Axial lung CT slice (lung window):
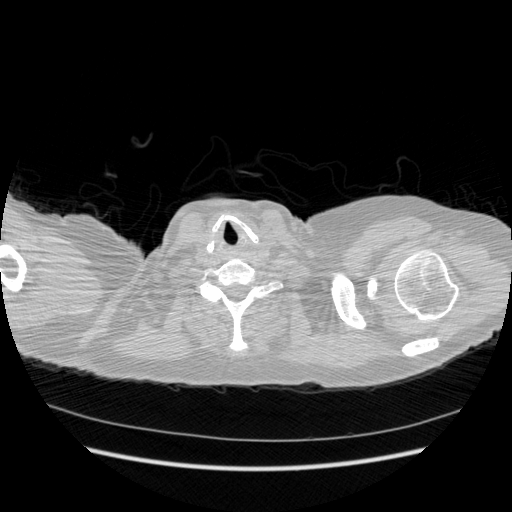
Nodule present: no